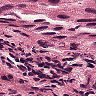
Metastatic tissue present: yes